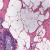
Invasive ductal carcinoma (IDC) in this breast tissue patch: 1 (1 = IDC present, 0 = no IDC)